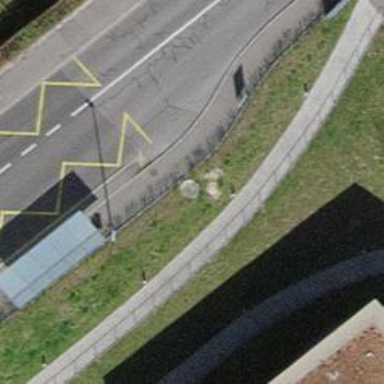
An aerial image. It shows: Platform with shelter for public transport.